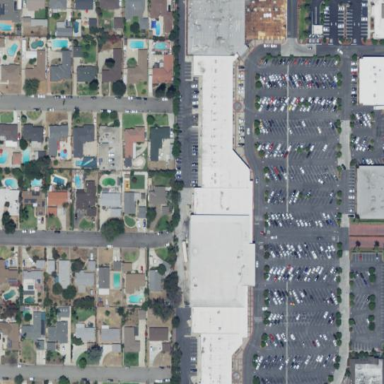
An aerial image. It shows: Retail building.